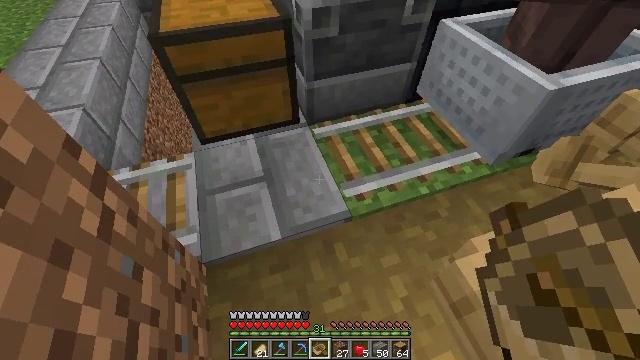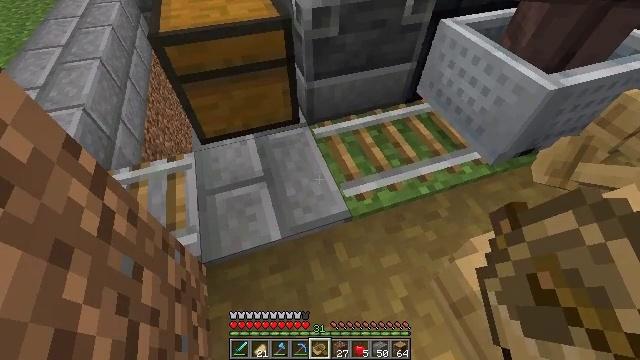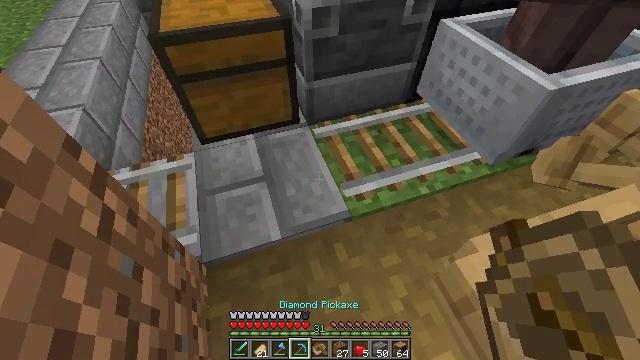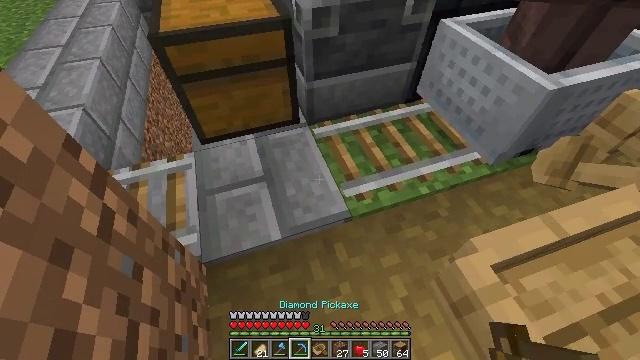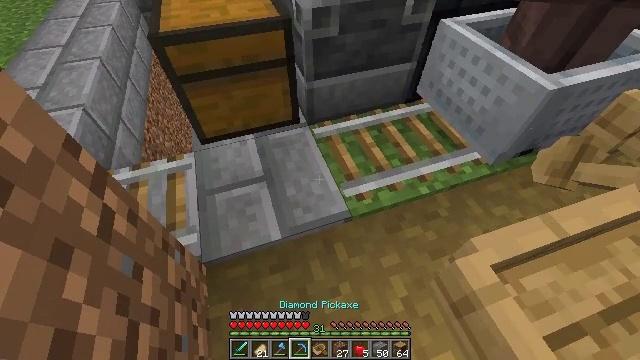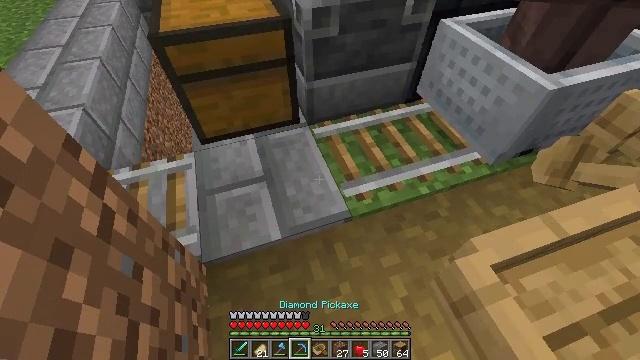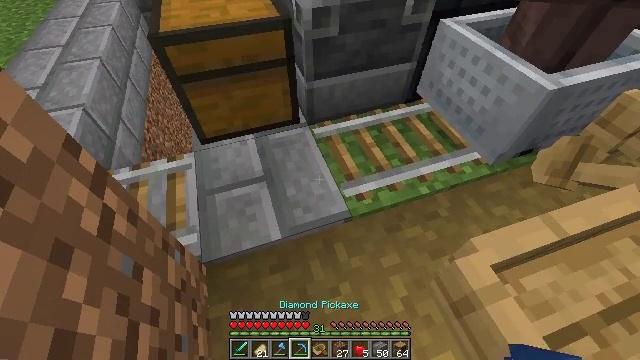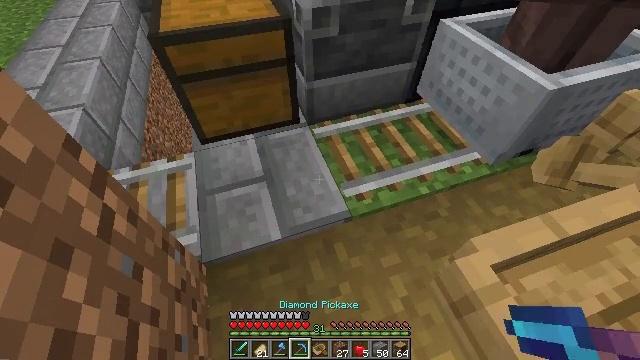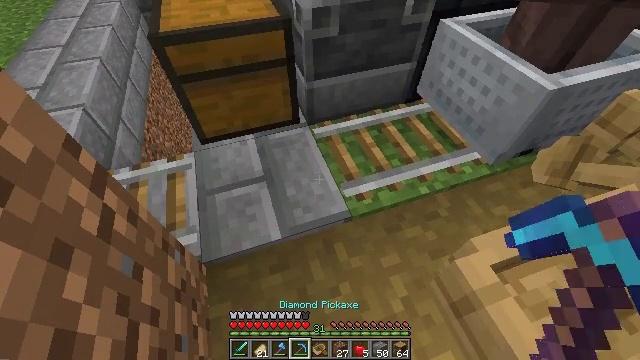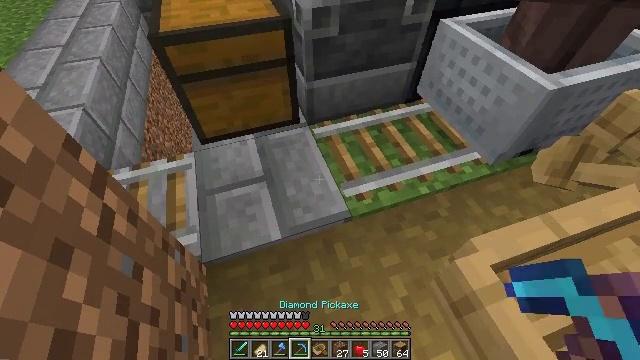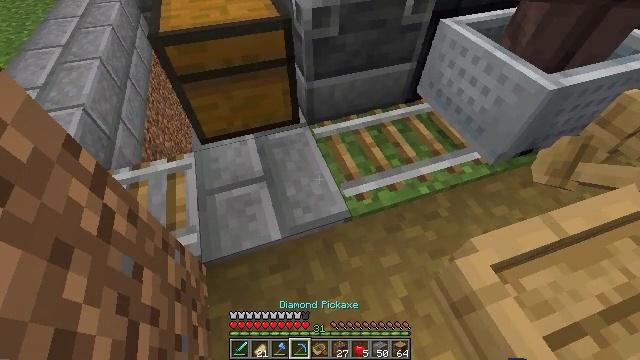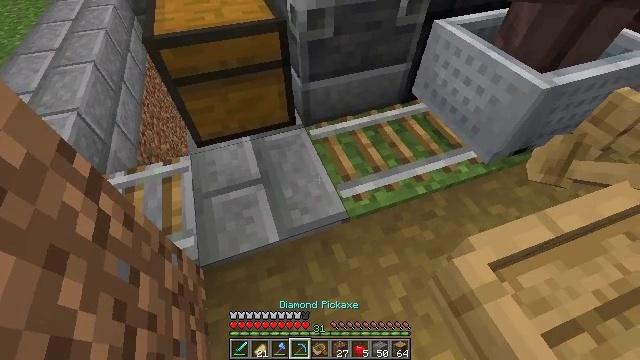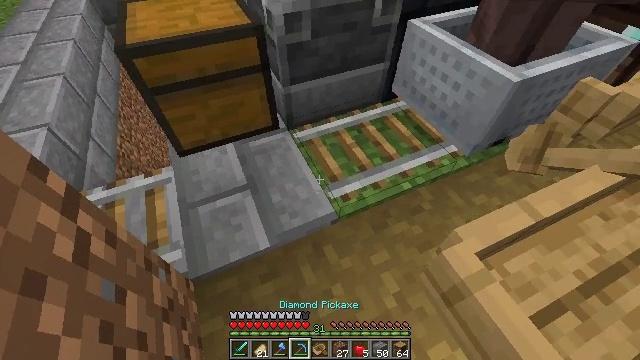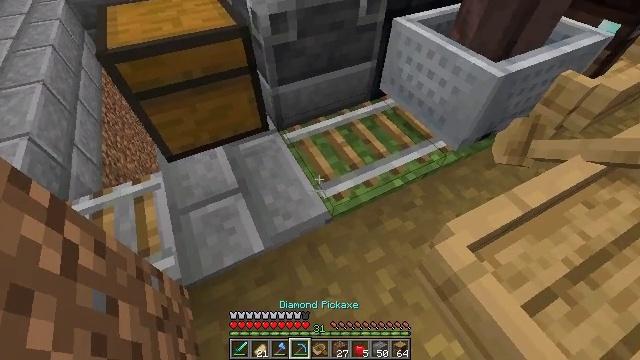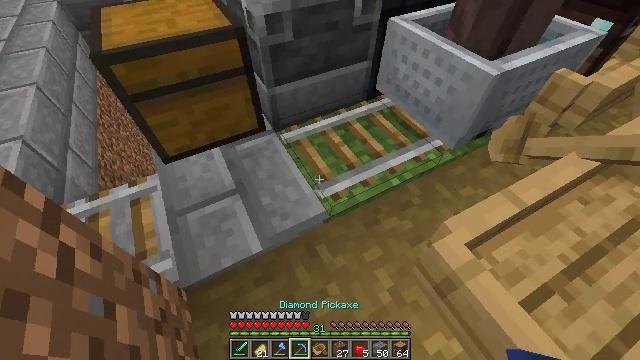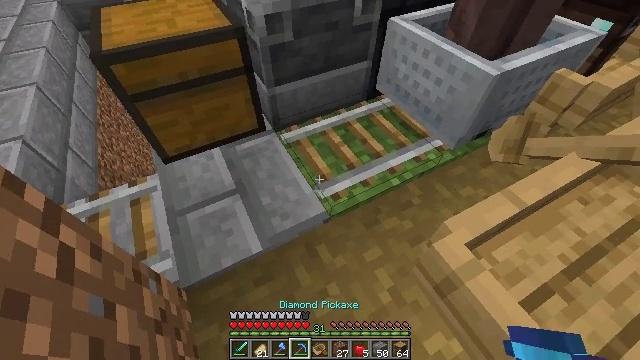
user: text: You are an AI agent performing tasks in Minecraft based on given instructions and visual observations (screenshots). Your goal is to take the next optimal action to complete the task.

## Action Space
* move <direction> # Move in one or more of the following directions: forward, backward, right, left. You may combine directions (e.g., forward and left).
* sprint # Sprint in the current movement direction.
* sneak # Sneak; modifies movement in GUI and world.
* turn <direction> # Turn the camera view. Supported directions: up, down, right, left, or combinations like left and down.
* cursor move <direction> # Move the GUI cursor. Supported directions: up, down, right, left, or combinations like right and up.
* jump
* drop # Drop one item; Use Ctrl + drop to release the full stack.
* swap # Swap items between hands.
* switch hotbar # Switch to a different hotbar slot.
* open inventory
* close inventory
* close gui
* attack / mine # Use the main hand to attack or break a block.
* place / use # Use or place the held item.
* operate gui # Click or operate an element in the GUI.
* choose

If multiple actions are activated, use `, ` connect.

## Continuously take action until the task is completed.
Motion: motion action
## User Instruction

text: Recycle the rail from an abandoned track.
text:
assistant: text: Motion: no_op
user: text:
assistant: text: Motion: no_op
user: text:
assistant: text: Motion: no_op
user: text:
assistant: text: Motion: no_op
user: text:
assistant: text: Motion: no_op
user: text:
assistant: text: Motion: no_op
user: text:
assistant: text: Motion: no_op
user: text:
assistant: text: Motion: no_op
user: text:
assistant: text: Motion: no_op
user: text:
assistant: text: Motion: no_op
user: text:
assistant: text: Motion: turn right
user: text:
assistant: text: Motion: turn right
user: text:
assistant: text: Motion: turn right
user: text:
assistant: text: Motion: no_op
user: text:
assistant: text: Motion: no_op
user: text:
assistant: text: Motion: turn right
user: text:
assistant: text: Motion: turn right and up
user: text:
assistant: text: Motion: turn right
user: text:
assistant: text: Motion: no_op
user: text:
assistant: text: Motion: attack / mine
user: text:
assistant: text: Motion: attack / mine
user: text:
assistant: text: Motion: attack / mine
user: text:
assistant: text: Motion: attack / mine
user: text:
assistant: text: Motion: attack / mine
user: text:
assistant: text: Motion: attack / mine
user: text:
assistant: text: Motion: attack / mine
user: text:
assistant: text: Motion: attack / mine
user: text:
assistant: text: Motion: attack / mine
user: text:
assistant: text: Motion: no_op
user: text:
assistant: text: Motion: turn left